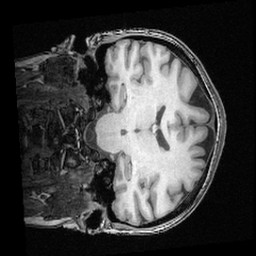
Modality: T1w
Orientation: coronal
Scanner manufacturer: ge
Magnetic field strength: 3 T
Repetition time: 0.008572 s
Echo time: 0.003384 s